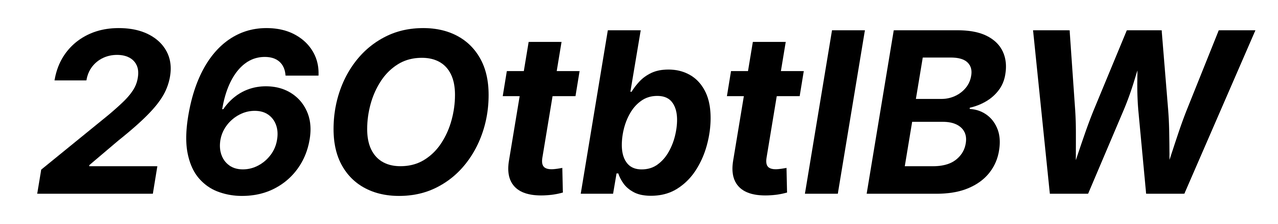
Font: Inter-Italic_Bold_Italic